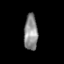
Tissue: prostate
Cell type: Fibroblasts
Senescence score: 0.7602
Nuclear area (px): 483
Mean DAPI intensity: 140.323